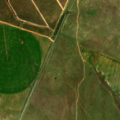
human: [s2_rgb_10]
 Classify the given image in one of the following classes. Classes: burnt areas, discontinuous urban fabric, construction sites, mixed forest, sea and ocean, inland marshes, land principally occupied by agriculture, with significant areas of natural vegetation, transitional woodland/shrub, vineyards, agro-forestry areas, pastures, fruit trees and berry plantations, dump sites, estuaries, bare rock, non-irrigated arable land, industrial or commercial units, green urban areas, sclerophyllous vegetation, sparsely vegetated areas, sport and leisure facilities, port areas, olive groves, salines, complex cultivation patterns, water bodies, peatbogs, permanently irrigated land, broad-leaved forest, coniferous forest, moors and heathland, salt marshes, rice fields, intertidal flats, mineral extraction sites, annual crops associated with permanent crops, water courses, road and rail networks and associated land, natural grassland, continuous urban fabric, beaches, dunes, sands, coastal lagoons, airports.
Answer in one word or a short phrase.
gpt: non-irrigated arable land, permanently irrigated land, olive groves